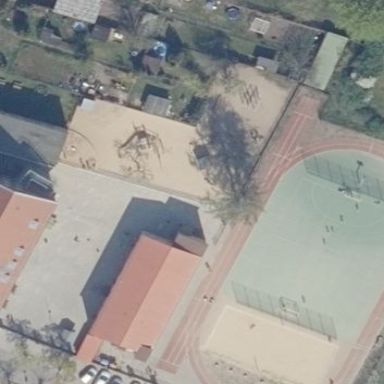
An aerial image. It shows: School.